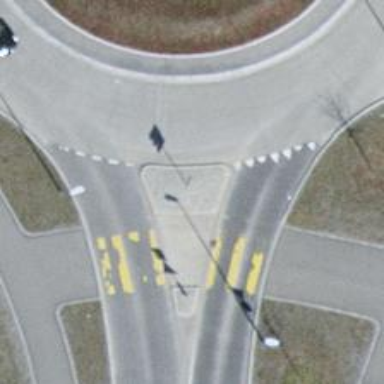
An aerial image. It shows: Uncontrolled zebra crossing with pedestrian island.